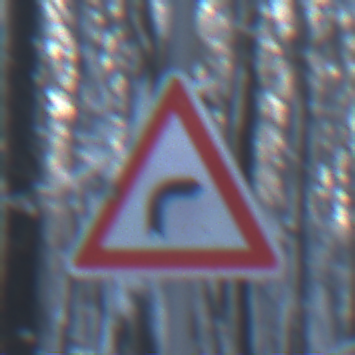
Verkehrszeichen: KurveRechts
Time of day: MorningAfternoon
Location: Outdoor (Nature)
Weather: Clear
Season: Winter
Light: Natural